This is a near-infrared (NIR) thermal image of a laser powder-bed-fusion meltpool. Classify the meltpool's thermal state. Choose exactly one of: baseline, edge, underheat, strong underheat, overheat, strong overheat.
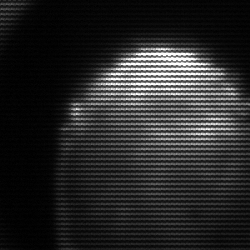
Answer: edge